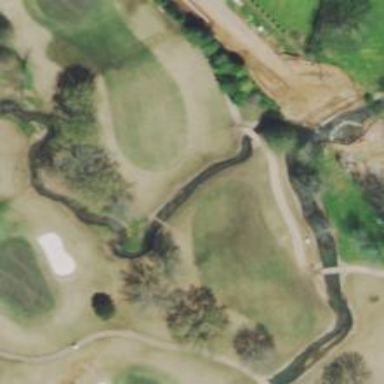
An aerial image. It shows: Golf hole.